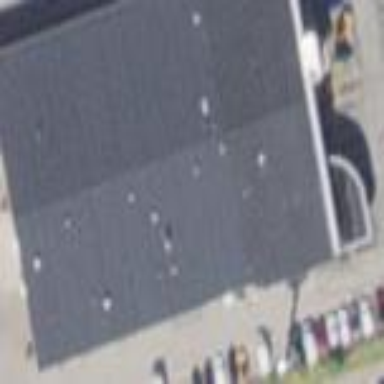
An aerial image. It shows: Car shop building.